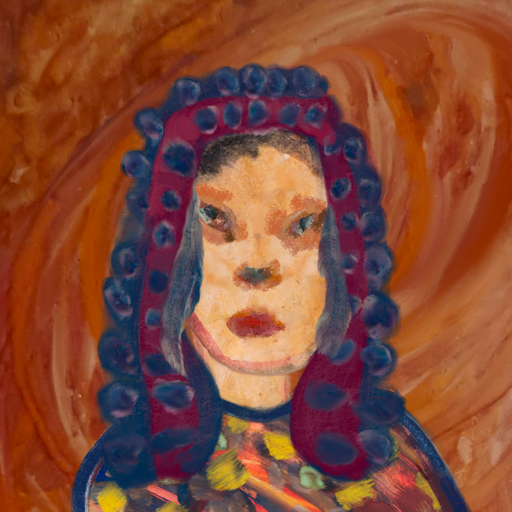
Background: Pious_Lady, Head And Neck Front: Childish, Face Front: Boggyland, Bust: Mother_And_Son_Mother, Hair Front: Hill_Girl, Head Accessory: Blank, Second Necklace: Blank, Necklace: Blank, Baby: Blank